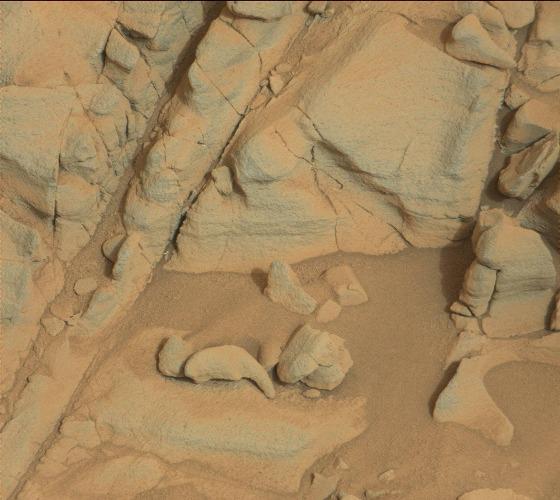
Terrain classes present: Bedrock, Gravel / Sand / Soil, Rock, Shadow